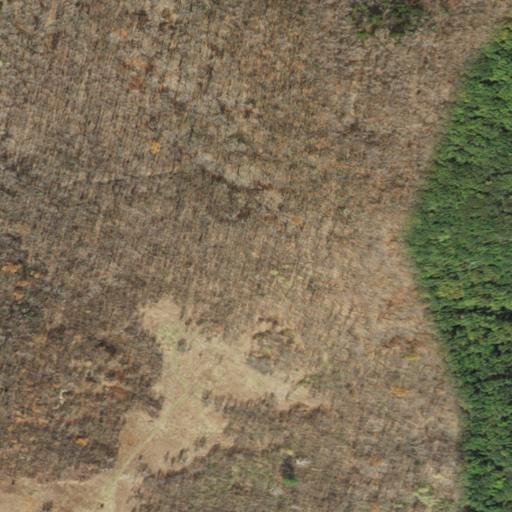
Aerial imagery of cliff(s) in Massachusetts named Jones Nose containing deciduous forest, mixed forest, open development, and pasture